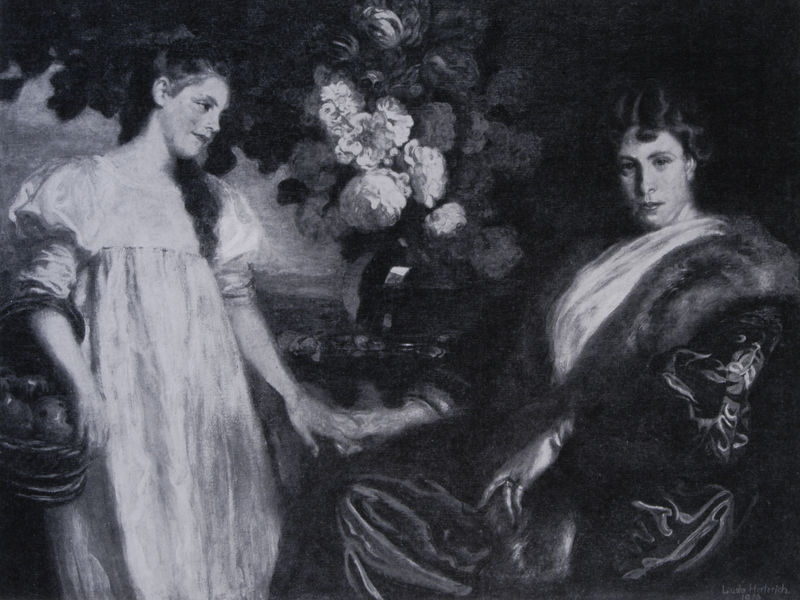
Titel: Frau und Tochter des Architekten Max Littmann
Künstler: Ludwig Herterich
Standort: München
Institution: Neue Pinakothek
Schlagwörter: baum, blau, blätter, dunkel, hand, mann, weiß, bäume, frauen, grün, impressionismus, landschaft, mädchen, sitzen, blume, blumen, damen, frau, frisur, grau, handschuhe, hell, kleid, kleider, nase, schwarz, tisch, zeichnung, blick, blüten, dame, obst, rosen, rot, schal, tuch, malerei, muster, schleife, alt, jung, barock, kragen, pelz, samt, stehen, hände, portrait, porträt, signatur, busch, haare, lange haare, mantel, reich, familie, kind, mutter, paar, tochter, pflanzen, locke, locken, früchte, garten, vase, apfel, lächeln, äpfel, sommer, liebe, blumenvase, düster, zwei, grafik, monochrom, weis, romantik, querformat, wasserwelle, könig, tulpen, impressionistisch, streng, glanz, korb, robe, ring, blumenstrauß, kelid, doppelbildnis, ringe, kohle, jungfrau, schwarz-weiss, bleistift, herrscher, femme fatale, arrogant, jüngling, pelzkragen, pelzmantel, pfingstrosen, früchtekorb, geliebte, hand halten, onduliert, verführerisch, liebevoll, weißes kleid, granatäpfel, hand in hand, verwegen, händehalten, rin, bluen, mutt, portrain